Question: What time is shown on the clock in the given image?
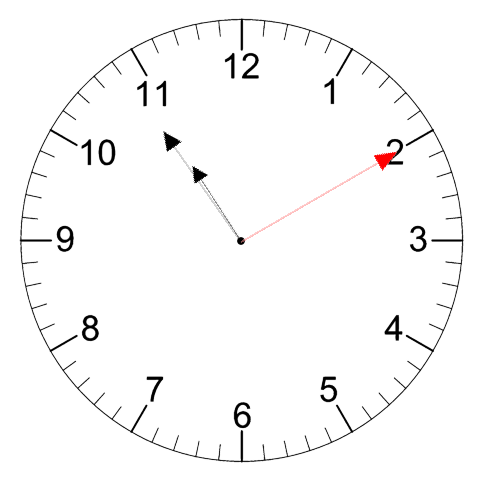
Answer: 10:54:10